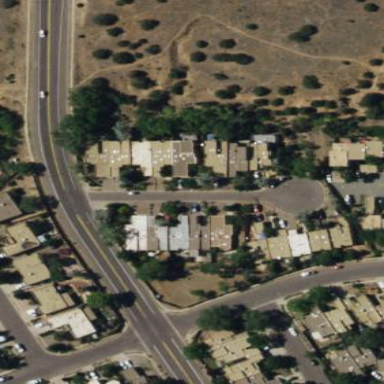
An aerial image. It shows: Residential area within neighborhood.